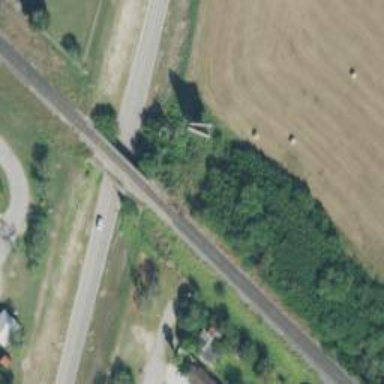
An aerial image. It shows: Railway bridge.